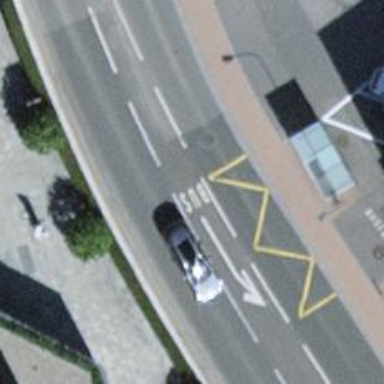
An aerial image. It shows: Public transport stop position.